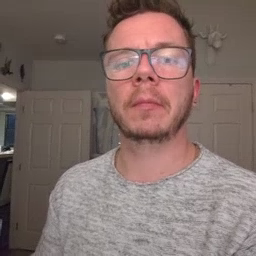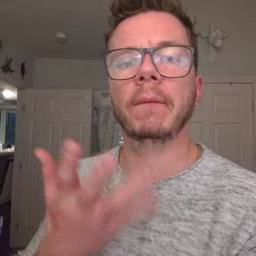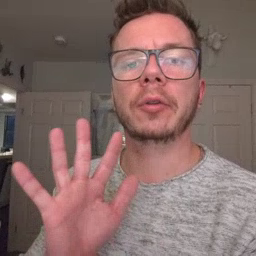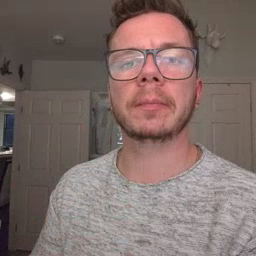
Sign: finish